Field crop: maize
Growth stage: 2
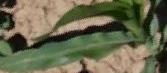
Species: maize